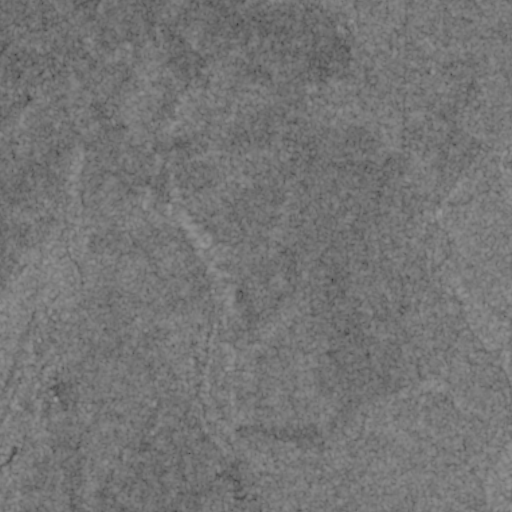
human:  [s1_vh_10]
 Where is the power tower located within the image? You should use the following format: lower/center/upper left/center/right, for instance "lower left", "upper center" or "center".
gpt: The power tower is located in the right of the image.
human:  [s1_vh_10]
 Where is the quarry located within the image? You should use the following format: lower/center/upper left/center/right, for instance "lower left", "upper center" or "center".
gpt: There is no quarry in the image.

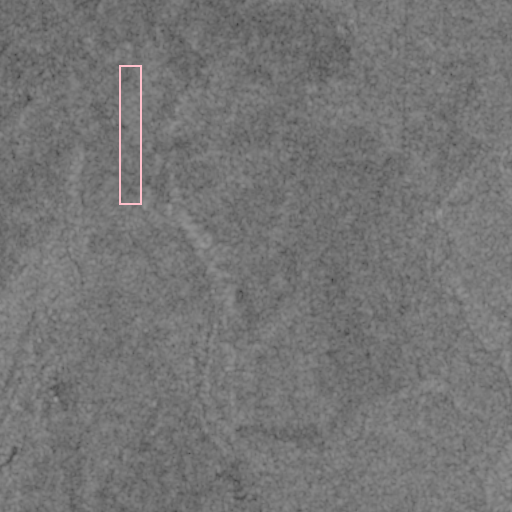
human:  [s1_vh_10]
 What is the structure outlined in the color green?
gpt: There is no green outline.
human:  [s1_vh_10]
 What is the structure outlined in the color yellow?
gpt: There is no structure outlined in yellow.